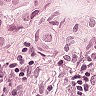
Metastatic tissue present: yes